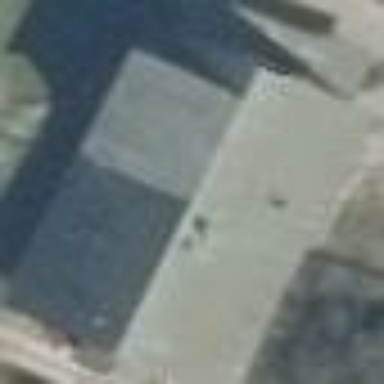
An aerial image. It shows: Detached building.